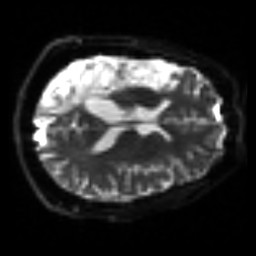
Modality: sbref
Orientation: axial
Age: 41
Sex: male
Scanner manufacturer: siemens
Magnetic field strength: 3 T
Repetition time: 3.2 s
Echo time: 0.081 s